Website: lowes
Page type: payment
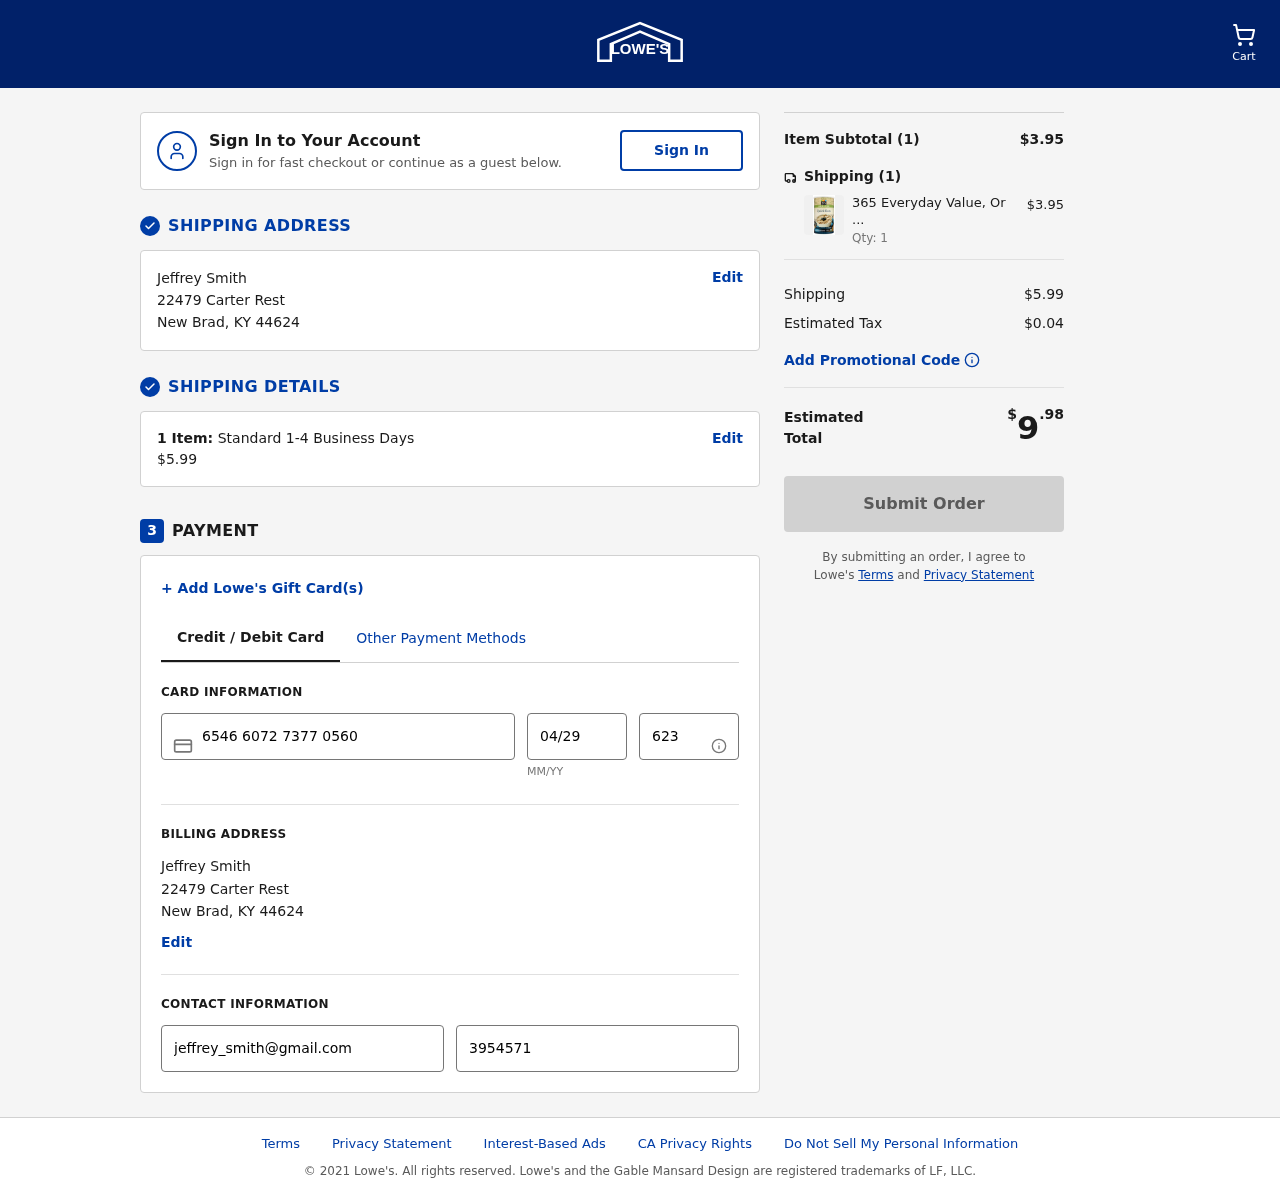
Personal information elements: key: PII_CARD_CVV
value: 623
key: PII_CARD_EXPIRY
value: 04/29
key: PII_CARD_NUMBER
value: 6546 6072 7377 0560
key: PII_CITY
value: New Brad
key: PII_EMAIL
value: jeffrey_smith@gmail.com
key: PII_FULLNAME
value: Jeffrey Smith
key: PII_PHONE
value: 3954571418
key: PII_POSTCODE
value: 44624
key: PII_STATE_ABBR
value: KY
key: PII_STREET
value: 22479 Carter Rest
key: PII_FULLNAME2
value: Jeffrey Smith
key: PII_STREET2
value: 22479 Carter Rest
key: PII_CITY2
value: New Brad
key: PII_STATE_ABBR2
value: KY
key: PII_POSTCODE2
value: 44624
Product elements: key: PRODUCT1_NAME
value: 365 Everyday Value, Organic Quick Oats, 18 oz
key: PRODUCT1_PRICE
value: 3.95
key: PRODUCT1_QUANTITY
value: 1
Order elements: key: ORDER_NUM_ITEMS
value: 1
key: ORDER_SHIPPING_COST
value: $5.99
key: ORDER_NUM_ITEMS2
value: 1
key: ORDER_SUBTOTAL
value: $3.95
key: ORDER_NUM_ITEMS3
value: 1
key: ORDER_SHIPPING_COST2
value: $5.99
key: ORDER_TAX
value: $0.04
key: ORDER_TOTAL
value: $9.98